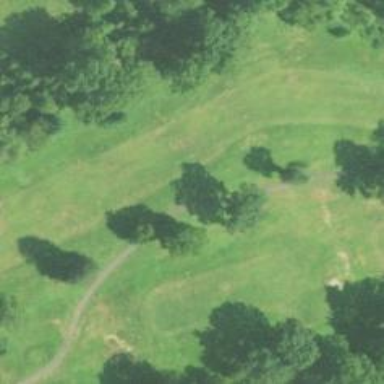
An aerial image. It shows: Lush grass fairway on golf course.